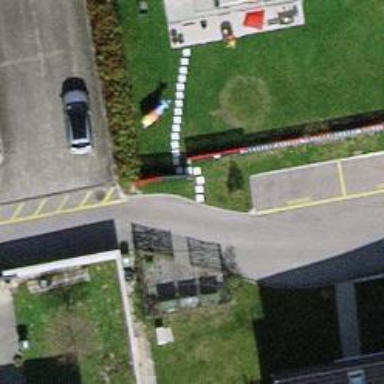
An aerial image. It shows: Gate.